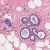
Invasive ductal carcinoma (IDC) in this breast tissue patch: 0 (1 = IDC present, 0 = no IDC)